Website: macys
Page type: cross-sells
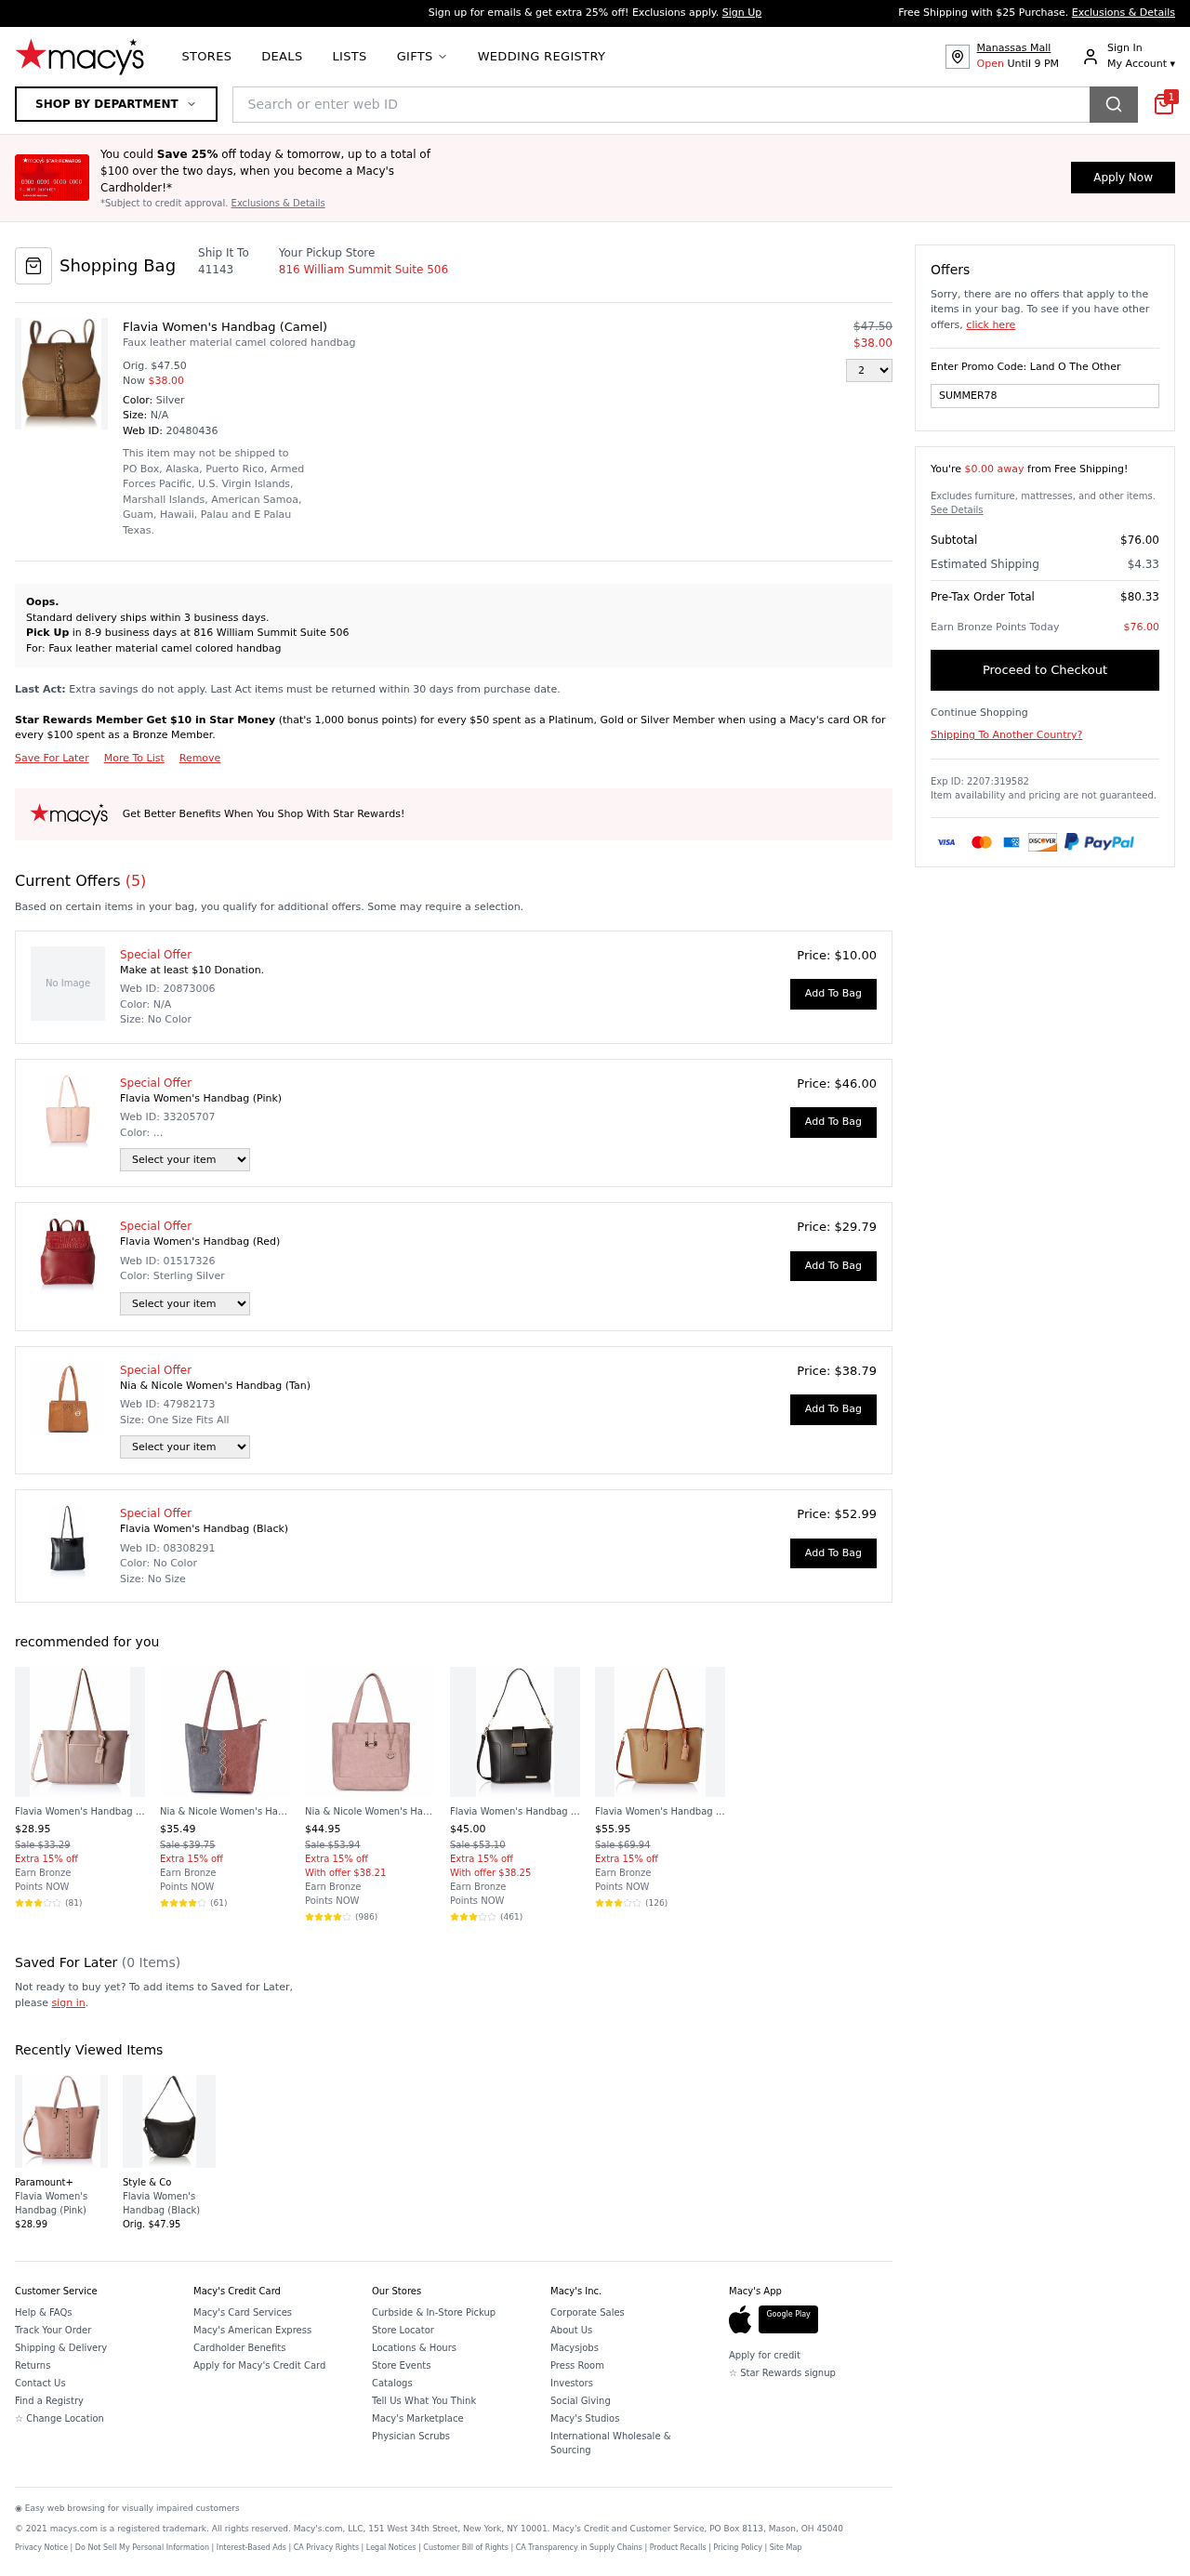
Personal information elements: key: PII_LOCATION1_STREET
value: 816 William Summit Suite 506
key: PII_POSTCODE
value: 41143
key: PII_PROMO_CODE
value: SUMMER78
Product elements: key: PRODUCT10_NAME
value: Flavia Women's Handbag (Camel)
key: PRODUCT10_NUM_RATINGS
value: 126
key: PRODUCT10_PRICE
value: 55.95
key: PRODUCT10_RATING
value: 3.8
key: PRODUCT11_NAME
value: Flavia Women's Handbag (Pink)
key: PRODUCT11_PRICE
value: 28.99
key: PRODUCT12_NAME
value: Flavia Women's Handbag (Black)
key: PRODUCT12_PRICE
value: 47.95
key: PRODUCT1_DESC
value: Faux leather material camel colored handbag
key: PRODUCT1_NAME
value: Flavia Women's Handbag (Camel)
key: PRODUCT1_PRICE
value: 38
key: PRODUCT1_QUANTITY
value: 2
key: PRODUCT2_NAME
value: Flavia Women's Handbag (Pink)
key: PRODUCT2_PRICE
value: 46
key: PRODUCT3_NAME
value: Flavia Women's Handbag (Red)
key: PRODUCT3_PRICE
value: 29.79
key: PRODUCT4_NAME
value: Nia & Nicole Women's Handbag (Tan)
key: PRODUCT4_PRICE
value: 38.79
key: PRODUCT5_NAME
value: Flavia Women's Handbag (Black)
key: PRODUCT5_PRICE
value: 52.99
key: PRODUCT6_NAME
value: Flavia Women's Handbag (Dk Pink)
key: PRODUCT6_NUM_RATINGS
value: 81
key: PRODUCT6_PRICE
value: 28.95
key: PRODUCT6_RATING
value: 3.6
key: PRODUCT7_NAME
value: Nia & Nicole Women's Handbag (Peach:: Grey)
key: PRODUCT7_NUM_RATINGS
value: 61
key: PRODUCT7_PRICE
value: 35.49
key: PRODUCT7_RATING
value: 4
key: PRODUCT8_NAME
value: Nia & Nicole Women's Handbag (Baby Pink)
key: PRODUCT8_NUM_RATINGS
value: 986
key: PRODUCT8_PRICE
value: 44.95
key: PRODUCT8_RATING
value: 4.3
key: PRODUCT9_NAME
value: Flavia Women's Handbag (Black)
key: PRODUCT9_NUM_RATINGS
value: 461
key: PRODUCT9_PRICE
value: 45
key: PRODUCT9_RATING
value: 3
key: PRODUCT1_ORIGINAL_PRICE
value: $47.50
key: PRODUCT6_ORIGINAL_PRICE
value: Sale $33.29
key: PRODUCT7_ORIGINAL_PRICE
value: Sale $39.75
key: PRODUCT8_ORIGINAL_PRICE
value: Sale $53.94
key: PRODUCT9_ORIGINAL_PRICE
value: Sale $53.10
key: PRODUCT10_ORIGINAL_PRICE
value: Sale $69.94
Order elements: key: ORDER_ID
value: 20480436
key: ORDER_NUM_OFFERS
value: (5)
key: ORDER_FREE_SHIPPING_THRESHOLD
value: $0.00 away
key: ORDER_SUBTOTAL
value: $76.00
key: ORDER_SHIPPING_COST
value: $4.33
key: ORDER_TOTAL
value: $80.33
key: ORDER_POINTS_EARNED
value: $76.00
Search elements: key: HEADER_SEARCH
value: Search or enter web ID
Other elements: key: SAVED_NUM_ITEMS
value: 0